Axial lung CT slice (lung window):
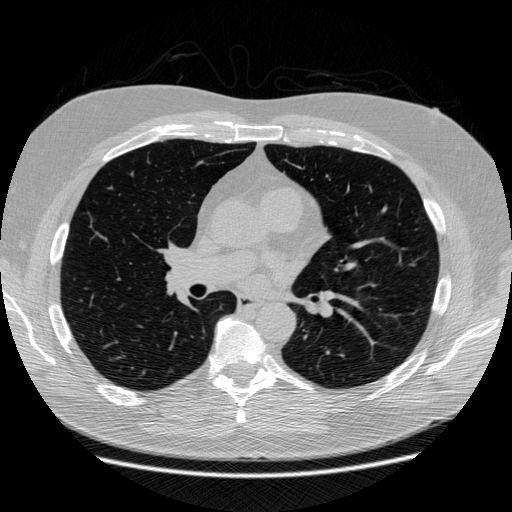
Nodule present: no